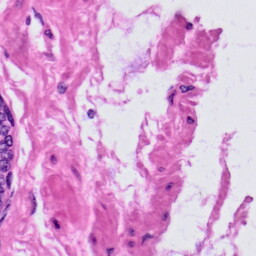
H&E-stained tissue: Prostate